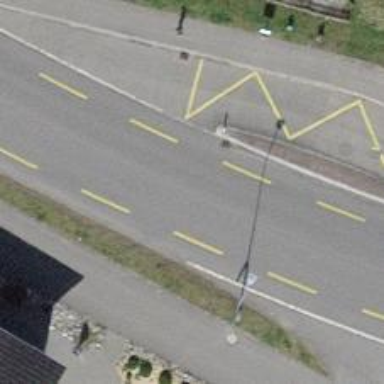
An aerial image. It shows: Secondary road with designated cycle lane.